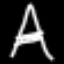
Label: The Eiffel Tower